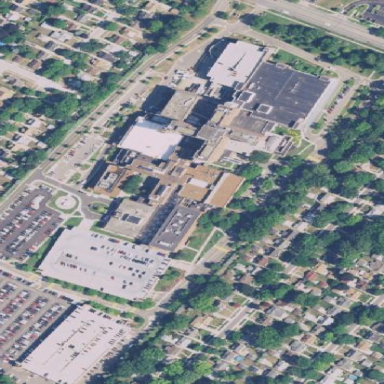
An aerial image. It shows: Hospital providing healthcare services.